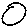
Label: circle